Aerial crown-view tile of a tropical tree (Barro Colorado Island, Panama), acquired 20250512:
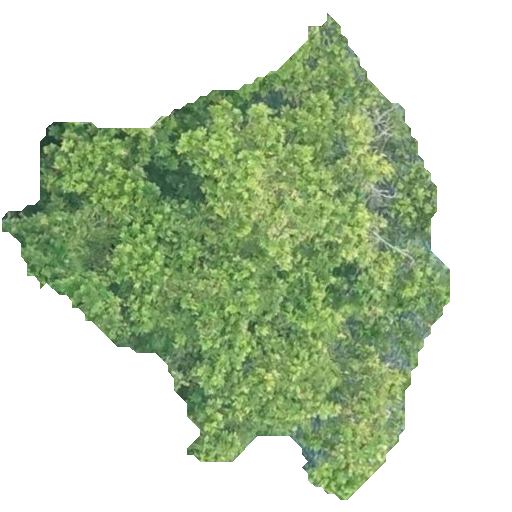
Species: Anacardium excelsum
GBIF accepted scientific name: Anacardium excelsum
Crown area: 179.522 m²